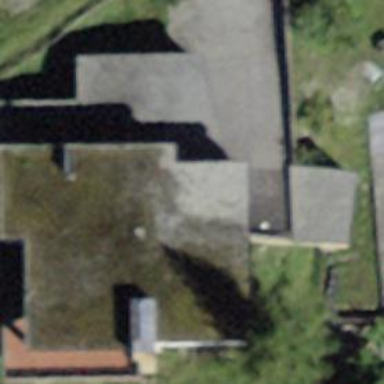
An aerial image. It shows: Building with tiled roof.